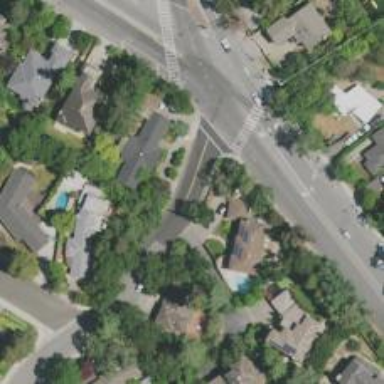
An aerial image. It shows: Marked crossing on footway.